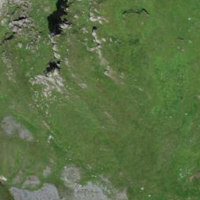
EUNIS habitat code: 26
Species observed at this site:
Omocestus viridulus
Euthystira brachyptera